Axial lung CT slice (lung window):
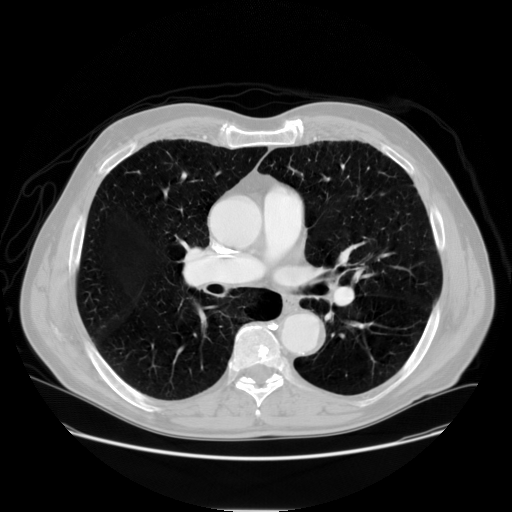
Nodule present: no